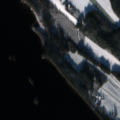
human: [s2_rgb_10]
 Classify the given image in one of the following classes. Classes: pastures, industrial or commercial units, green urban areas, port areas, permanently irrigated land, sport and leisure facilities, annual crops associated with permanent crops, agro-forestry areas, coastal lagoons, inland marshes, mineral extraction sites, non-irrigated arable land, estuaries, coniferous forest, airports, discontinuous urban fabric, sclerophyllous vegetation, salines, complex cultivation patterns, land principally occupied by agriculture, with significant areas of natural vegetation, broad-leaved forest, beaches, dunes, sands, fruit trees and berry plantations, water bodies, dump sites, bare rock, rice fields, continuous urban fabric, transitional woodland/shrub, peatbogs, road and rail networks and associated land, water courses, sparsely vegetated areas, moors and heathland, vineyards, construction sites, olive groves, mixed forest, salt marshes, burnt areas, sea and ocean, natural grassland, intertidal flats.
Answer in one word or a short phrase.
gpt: land principally occupied by agriculture, with significant areas of natural vegetation, coniferous forest, water bodies